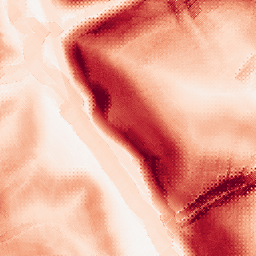
Category: morphological
Decomposition family: morphological_gradient
Decomposition parameters: size: 10
shape: diamond
Upsampling method: regularized
Upsampling parameters: scale: 2
lambda_reg: 0.1
Upsampling scale: 2